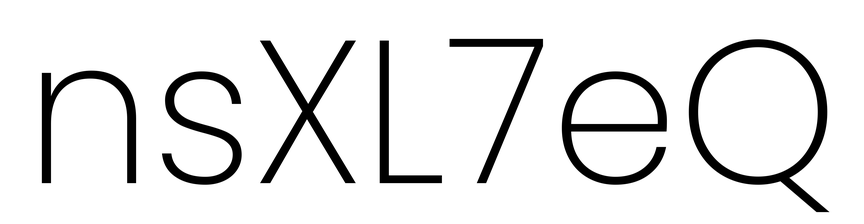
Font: Poppins-ExtraLight